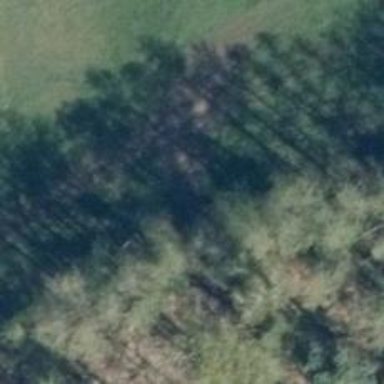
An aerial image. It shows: Hunting stand.